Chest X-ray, PA view. Patient: 51 years old, sex F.
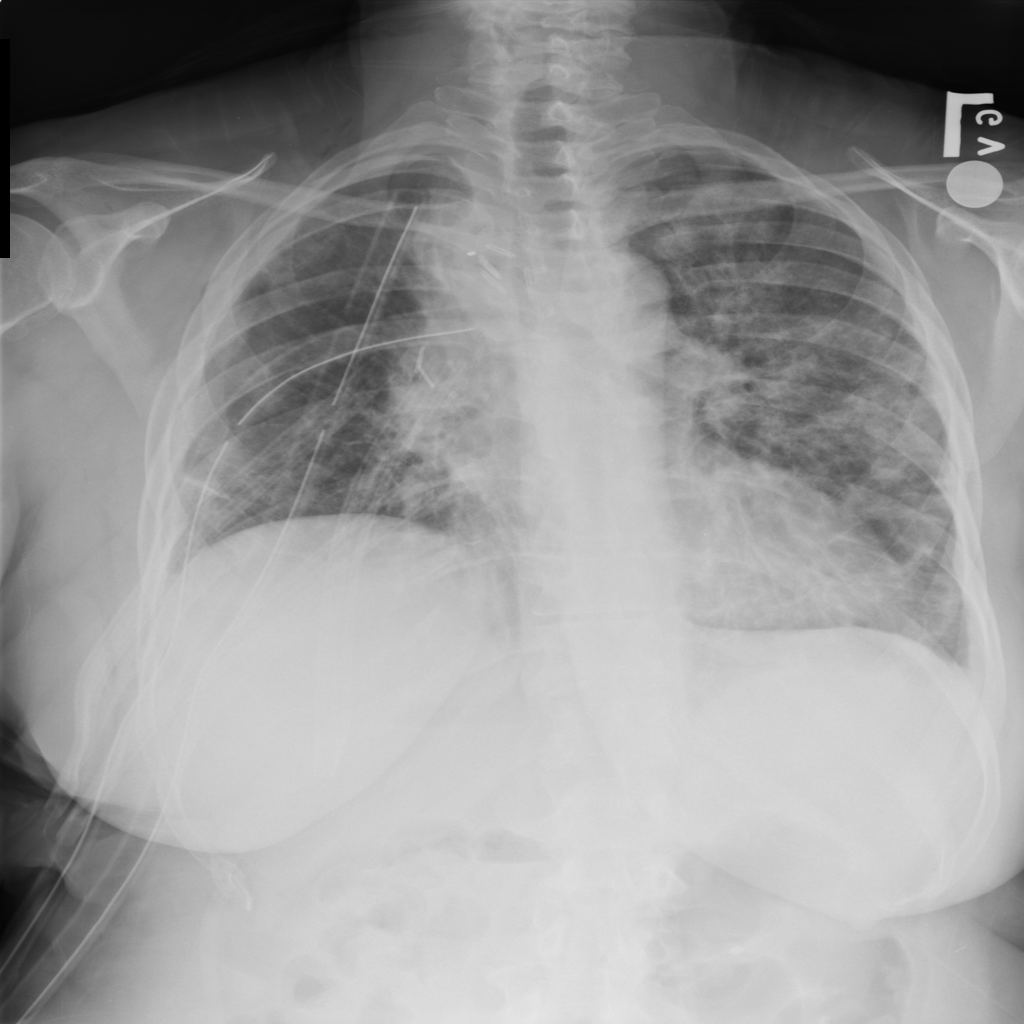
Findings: Infiltration